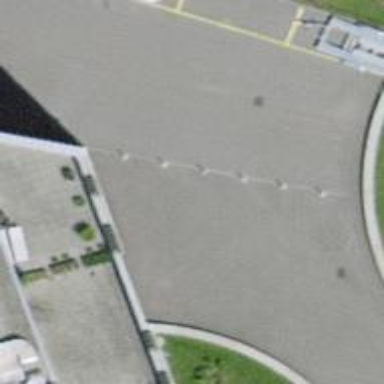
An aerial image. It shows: Bollard barrier.